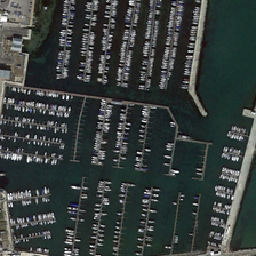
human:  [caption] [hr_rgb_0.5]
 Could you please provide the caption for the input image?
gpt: Here are some boats that are compact docked in the harbor basin.

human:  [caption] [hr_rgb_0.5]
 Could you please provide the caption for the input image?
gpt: Here are some boats docked compactly in the harbour basin.

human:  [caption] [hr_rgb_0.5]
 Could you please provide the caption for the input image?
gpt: There are a few ships that are tightly anchored in the harbor basin.

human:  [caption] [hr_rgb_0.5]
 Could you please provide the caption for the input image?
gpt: There is a ship near the dock.

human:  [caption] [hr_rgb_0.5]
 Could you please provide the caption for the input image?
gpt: it is a large port separated into two parts crammed with ships .